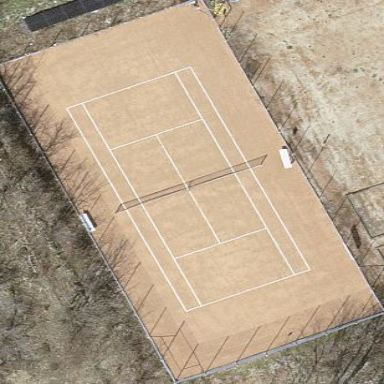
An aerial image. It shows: Tennis court in leisure pitch.